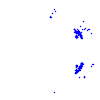
Particle: kaon